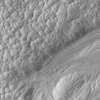
Atmospheric dust classification: not_dusty